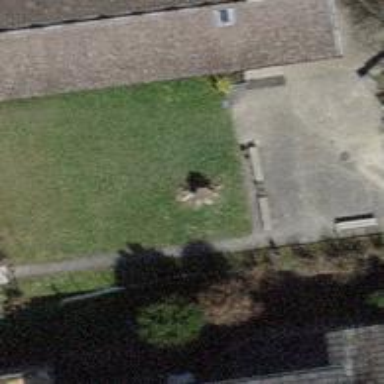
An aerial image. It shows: Bench.